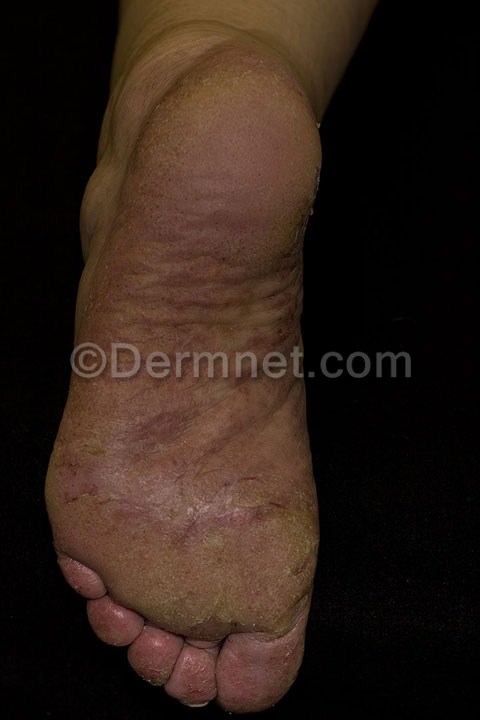
Disease: Psoriasis pictures Lichen Planus and related diseases